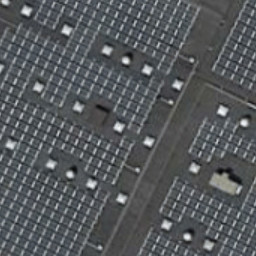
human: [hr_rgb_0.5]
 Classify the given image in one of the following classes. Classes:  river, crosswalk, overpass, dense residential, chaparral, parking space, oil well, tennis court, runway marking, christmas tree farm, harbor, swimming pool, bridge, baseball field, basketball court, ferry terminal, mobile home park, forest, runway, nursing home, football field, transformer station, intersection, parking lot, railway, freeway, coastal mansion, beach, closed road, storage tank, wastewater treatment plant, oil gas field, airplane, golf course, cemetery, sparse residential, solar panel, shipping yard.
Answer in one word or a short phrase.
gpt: solar panel